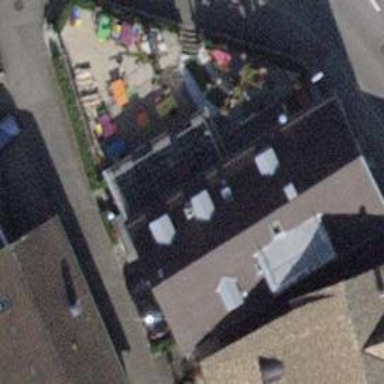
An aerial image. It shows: Restaurant.